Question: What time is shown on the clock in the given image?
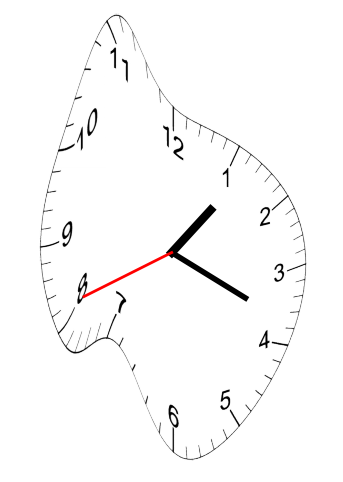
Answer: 01:18:41